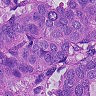
Metastatic tissue present: yes